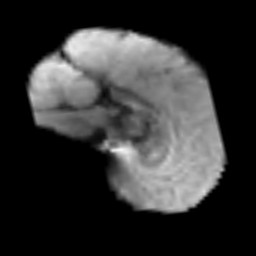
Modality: T2w
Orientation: sagittal
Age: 59
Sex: male
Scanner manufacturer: siemens
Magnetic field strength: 3 T
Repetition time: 3.2 s
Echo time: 0.081 s